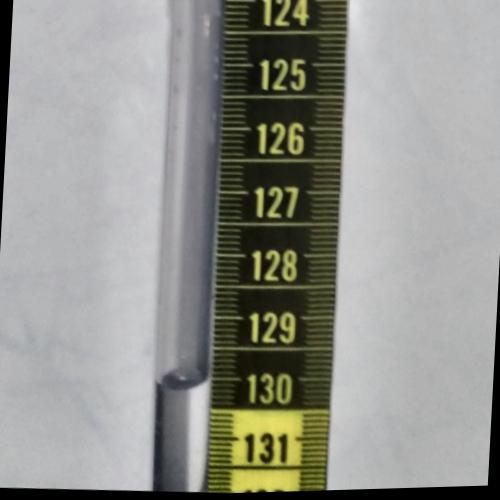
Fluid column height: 130.0 cm